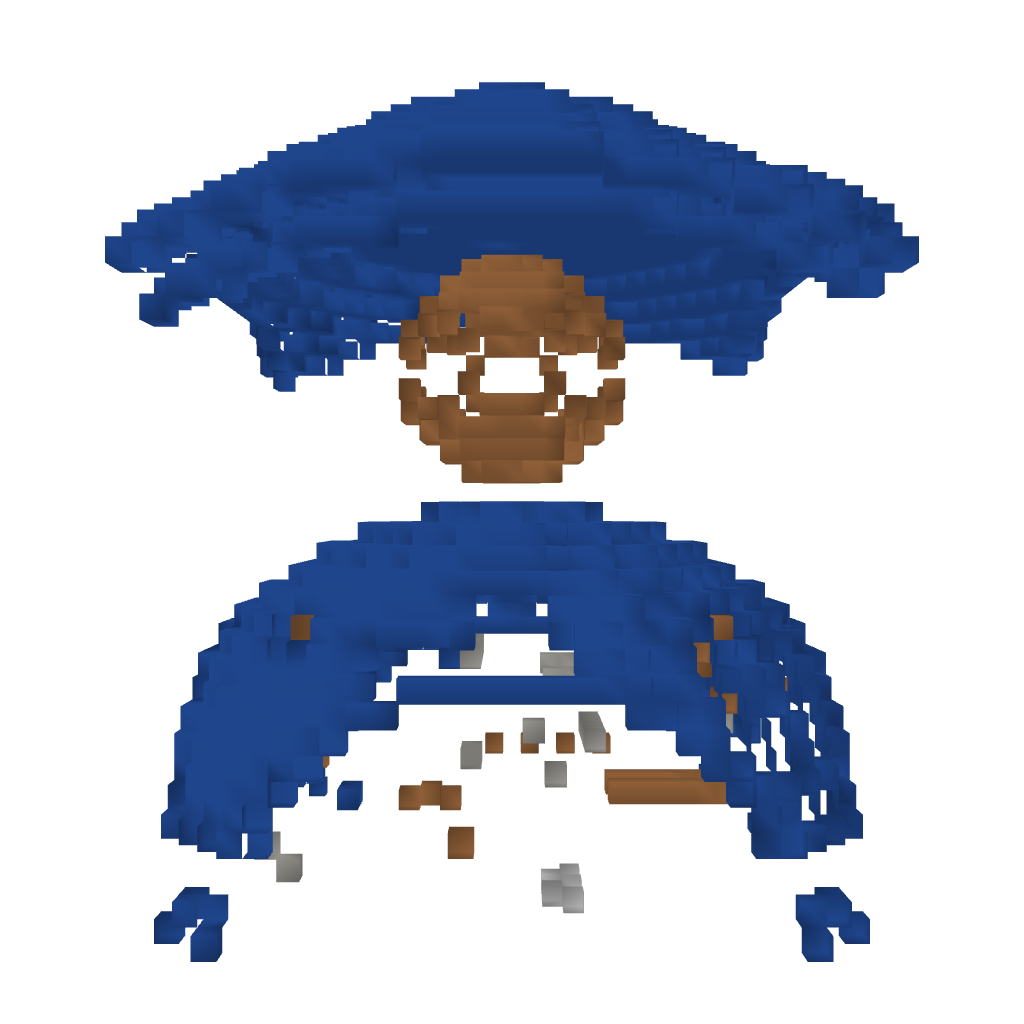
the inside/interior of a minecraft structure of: Octopus Temple